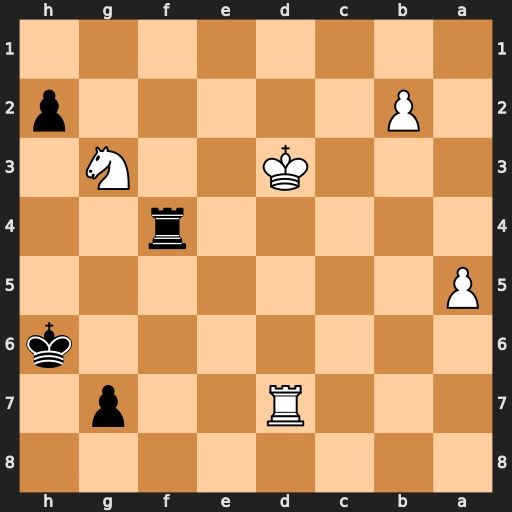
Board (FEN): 8/3R2p1/7k/P7/5r2/3K2N1/1P5p/8
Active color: b
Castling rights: -
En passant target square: -
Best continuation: Rf3+ Kc4 Rxg3